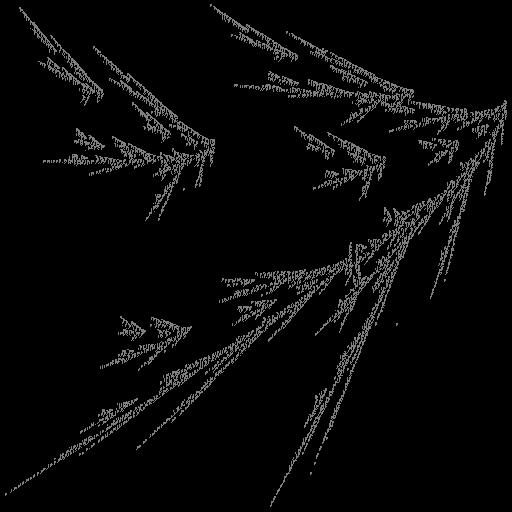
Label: filmyfern